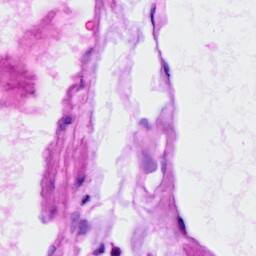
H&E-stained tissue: Ovarian